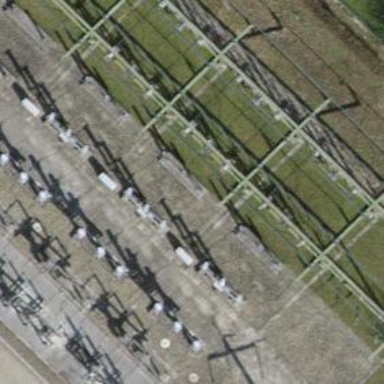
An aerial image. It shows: Insulator used in power equipment.